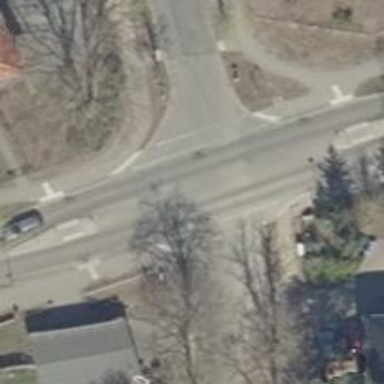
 with the sidewalk on the right having dirt surface."